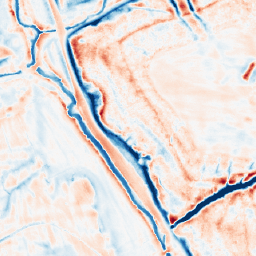
Category: edge_preserving
Decomposition family: bilateral
Decomposition parameters: d: 21
sigma_color: 150
sigma_space: 150
Upsampling method: area
Upsampling parameters: scale: 2
Upsampling scale: 2